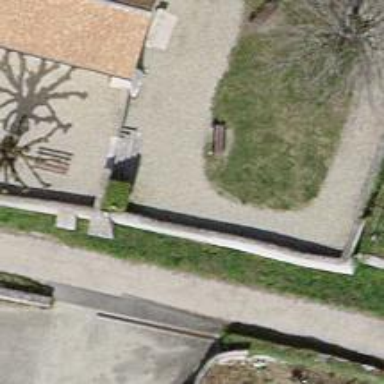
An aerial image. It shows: Retaining wall.